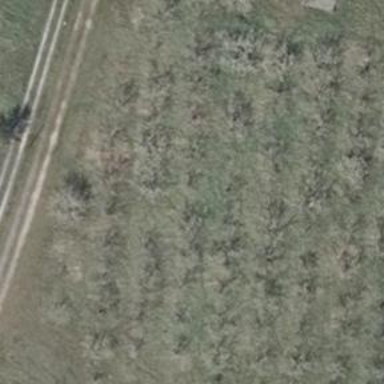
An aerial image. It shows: Orchard.